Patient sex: F
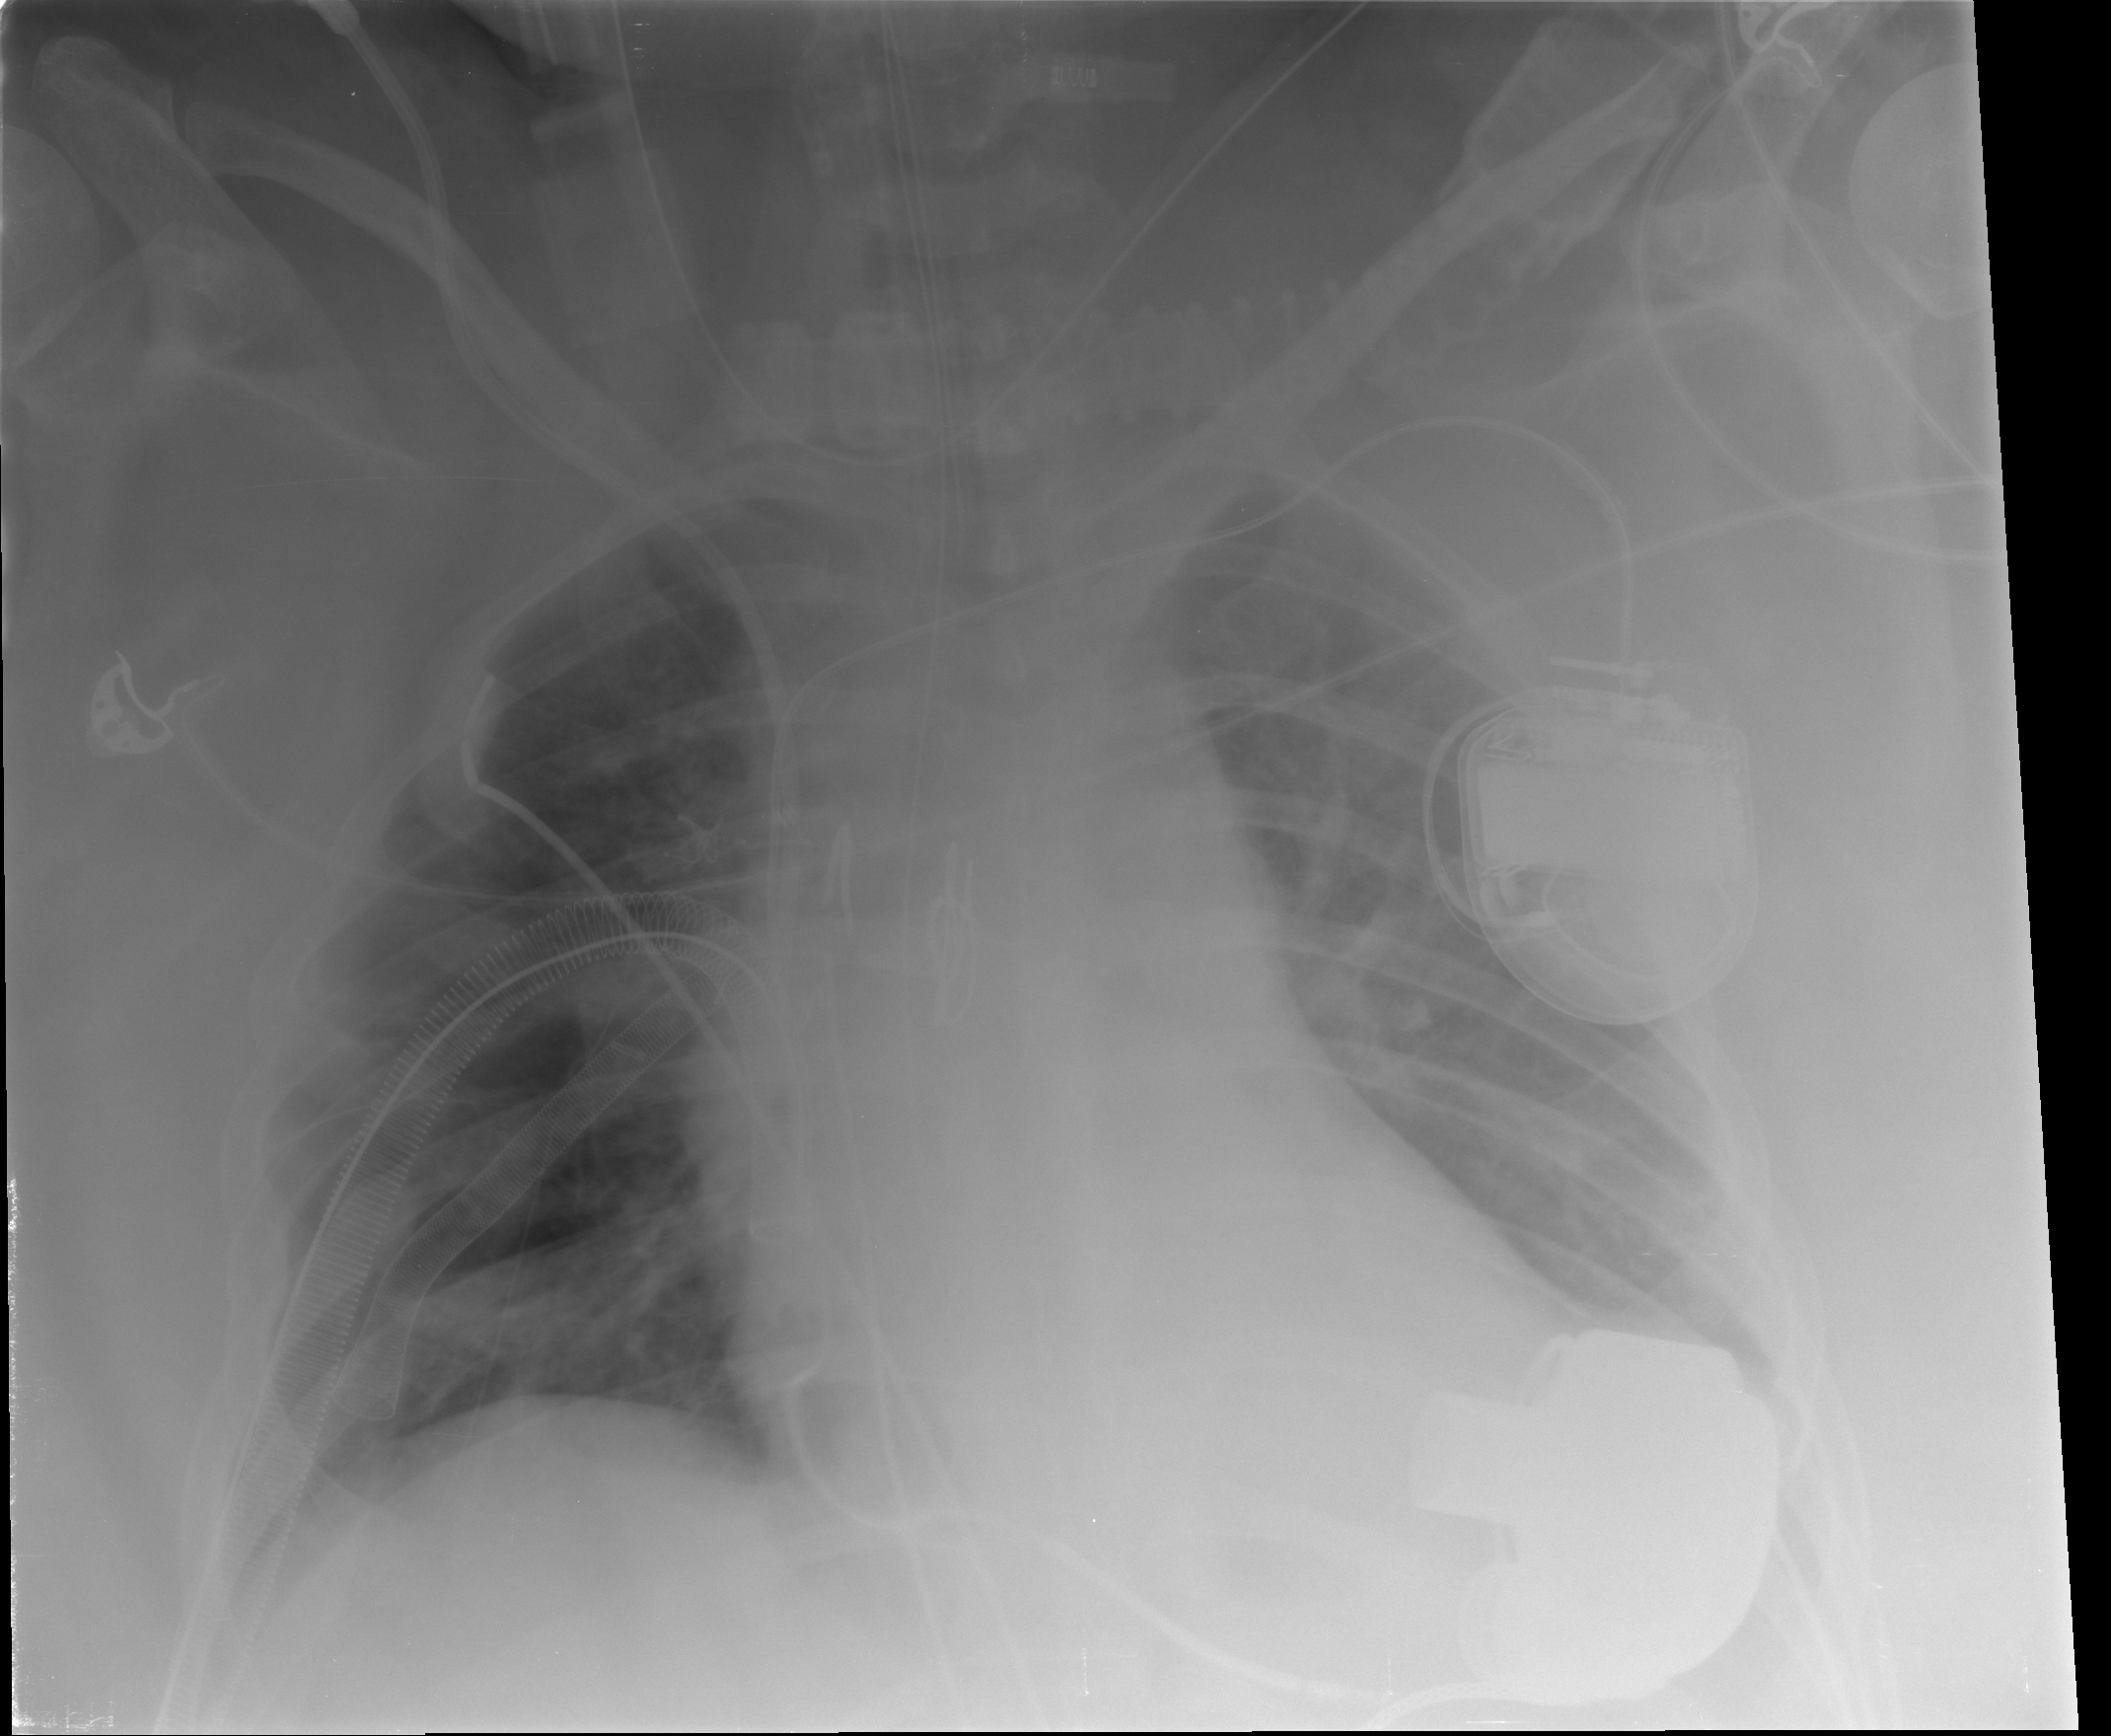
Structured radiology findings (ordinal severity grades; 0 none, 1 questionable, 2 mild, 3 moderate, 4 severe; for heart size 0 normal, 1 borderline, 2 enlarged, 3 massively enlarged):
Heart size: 0
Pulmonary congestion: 0
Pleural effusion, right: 0
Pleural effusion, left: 2
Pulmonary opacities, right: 0
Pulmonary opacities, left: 0
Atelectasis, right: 0
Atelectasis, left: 2